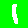
Digit: 1